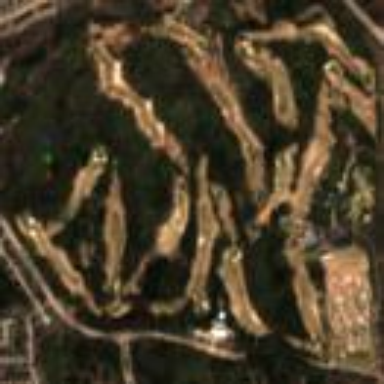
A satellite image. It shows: Golf course surrounded by greenery.